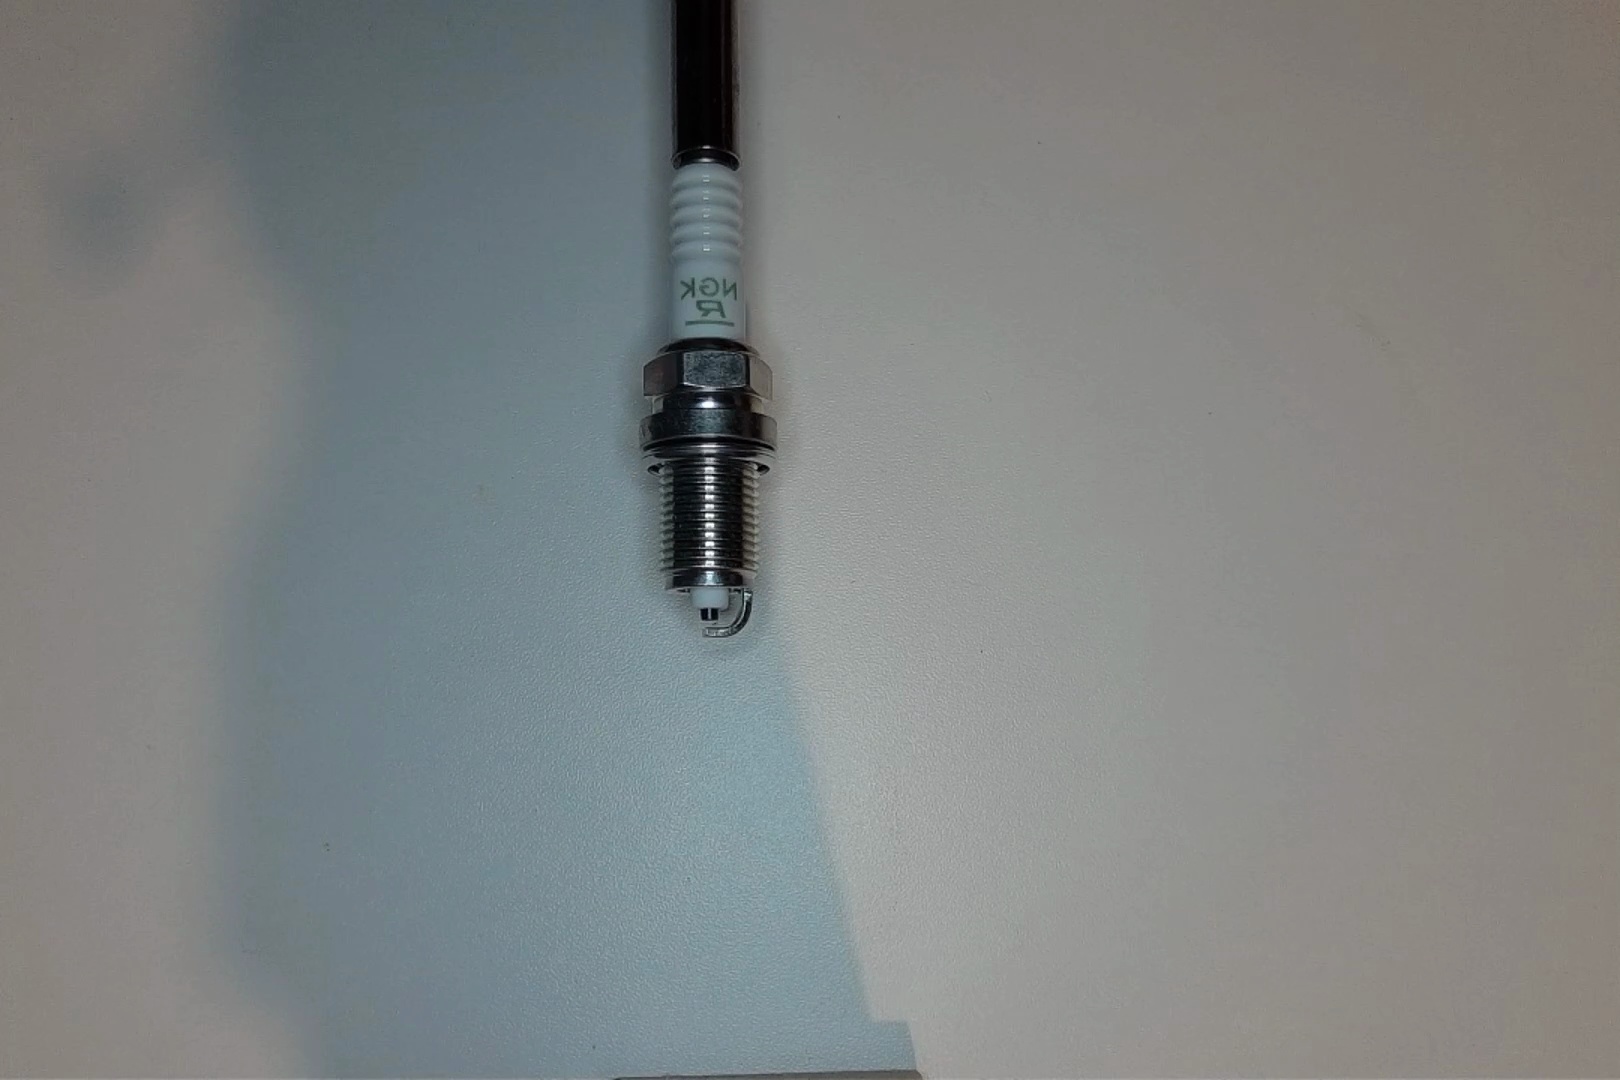
Label: normal